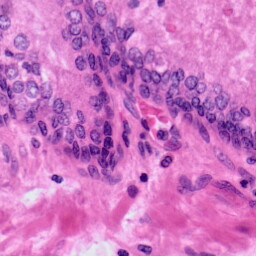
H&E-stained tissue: Prostate